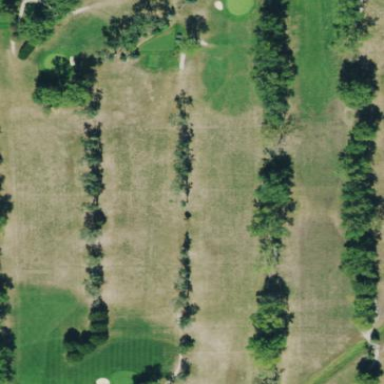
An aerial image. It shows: Golf course surrounded by greenery.